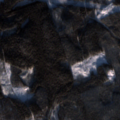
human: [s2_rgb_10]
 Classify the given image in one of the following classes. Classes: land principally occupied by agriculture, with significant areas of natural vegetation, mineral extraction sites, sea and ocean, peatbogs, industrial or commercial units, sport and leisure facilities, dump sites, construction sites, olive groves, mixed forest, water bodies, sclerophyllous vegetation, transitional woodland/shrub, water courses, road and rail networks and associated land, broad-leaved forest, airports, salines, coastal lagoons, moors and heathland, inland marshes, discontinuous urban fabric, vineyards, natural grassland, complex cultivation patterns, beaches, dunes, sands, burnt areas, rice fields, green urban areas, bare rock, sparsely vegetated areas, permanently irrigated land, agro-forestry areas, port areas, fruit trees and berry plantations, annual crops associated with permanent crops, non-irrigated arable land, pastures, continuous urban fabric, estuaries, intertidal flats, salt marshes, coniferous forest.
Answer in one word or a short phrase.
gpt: coniferous forest, mixed forest